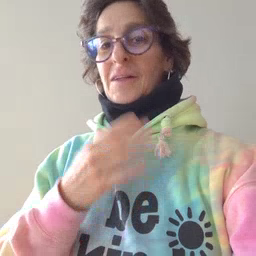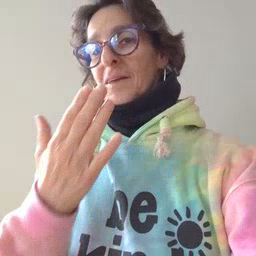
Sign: thankyou